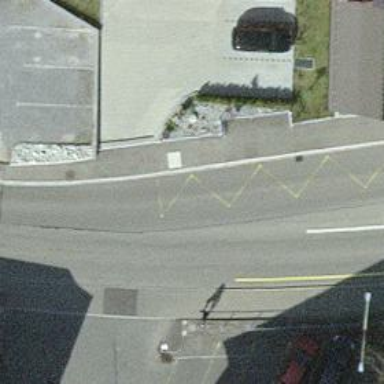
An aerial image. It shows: Platform for public transport is situated by the road.